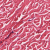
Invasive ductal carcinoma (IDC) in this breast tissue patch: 0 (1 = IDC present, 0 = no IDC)